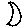
Label: moon